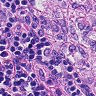
Metastatic tissue present: no